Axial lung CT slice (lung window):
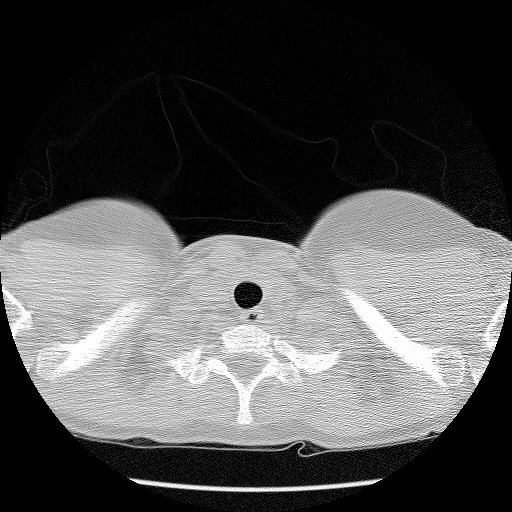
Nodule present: no